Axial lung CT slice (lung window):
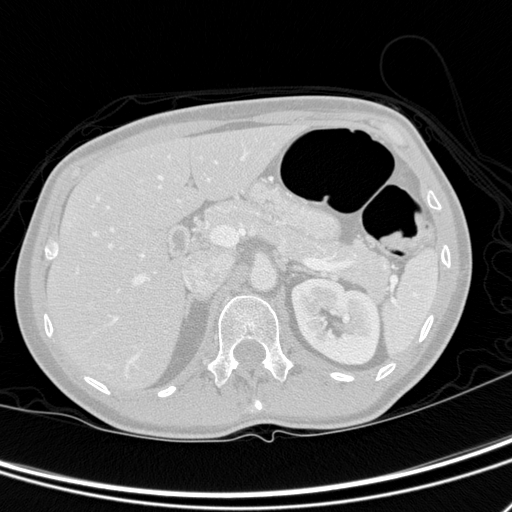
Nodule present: no